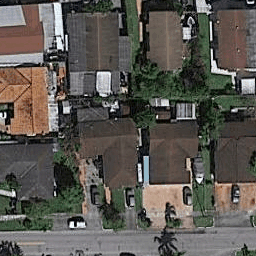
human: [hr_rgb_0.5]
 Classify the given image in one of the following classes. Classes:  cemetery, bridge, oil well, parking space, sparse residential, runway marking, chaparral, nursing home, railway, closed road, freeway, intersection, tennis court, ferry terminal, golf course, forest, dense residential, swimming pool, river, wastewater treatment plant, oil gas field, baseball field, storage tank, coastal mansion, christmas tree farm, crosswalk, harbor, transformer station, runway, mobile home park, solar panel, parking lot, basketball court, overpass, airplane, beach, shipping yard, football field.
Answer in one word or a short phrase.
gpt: dense residential